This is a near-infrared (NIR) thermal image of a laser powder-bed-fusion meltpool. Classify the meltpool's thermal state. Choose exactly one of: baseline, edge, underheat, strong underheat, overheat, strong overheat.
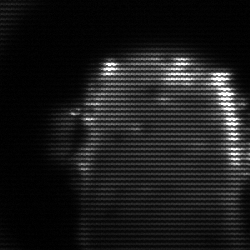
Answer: baseline